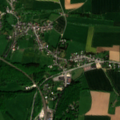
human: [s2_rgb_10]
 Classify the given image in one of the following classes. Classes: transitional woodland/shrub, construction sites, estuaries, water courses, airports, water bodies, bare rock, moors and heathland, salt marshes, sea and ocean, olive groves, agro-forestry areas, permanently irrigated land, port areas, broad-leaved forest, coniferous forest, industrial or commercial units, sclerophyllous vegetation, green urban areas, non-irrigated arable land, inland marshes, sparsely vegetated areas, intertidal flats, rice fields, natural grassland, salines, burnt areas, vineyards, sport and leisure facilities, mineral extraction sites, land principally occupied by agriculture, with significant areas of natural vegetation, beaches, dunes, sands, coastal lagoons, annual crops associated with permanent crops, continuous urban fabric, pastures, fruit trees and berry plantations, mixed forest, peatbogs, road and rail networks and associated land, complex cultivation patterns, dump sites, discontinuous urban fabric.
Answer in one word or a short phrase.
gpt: discontinuous urban fabric, industrial or commercial units, non-irrigated arable land, pastures, complex cultivation patterns, broad-leaved forest